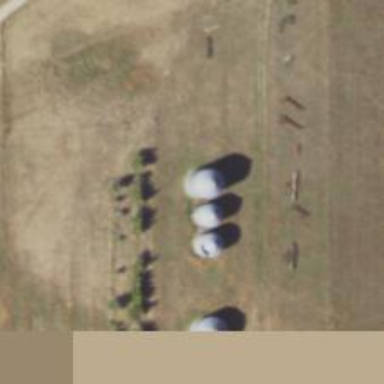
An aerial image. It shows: Silo.